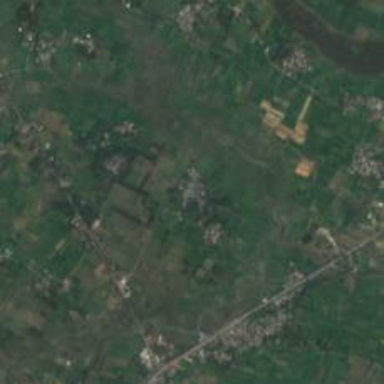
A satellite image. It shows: Village.